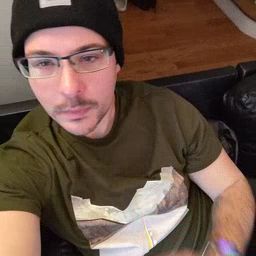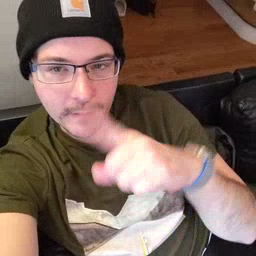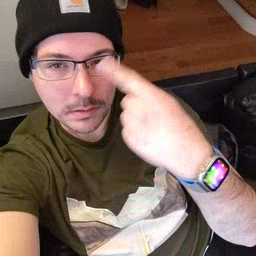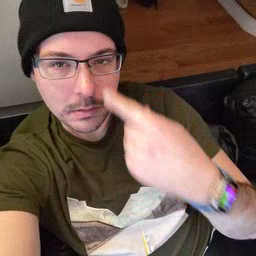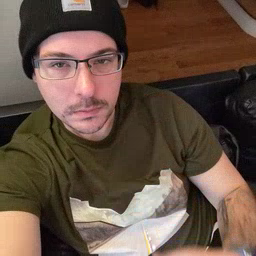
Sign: face